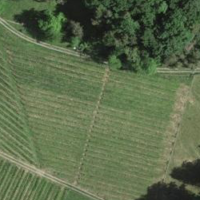
EUNIS habitat code: 40
Species observed at this site:
Echium vulgare
Centaurea scabiosa
Salvia pratensis
Macroglossum stellatarum
Cornus sanguinea
Pilosella officinarum
Calamagrostis epigejos